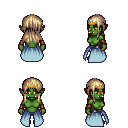
a pixel art fantasy rpg character, female body template, orc, green skin, overskirt, metal pants, white blonde unkempt hairstyle, gold tiara, cloth bracers, four views (front, back, left, right), 2x2 character sprite sheet, small pixel art, hard edges, no anti-aliasing